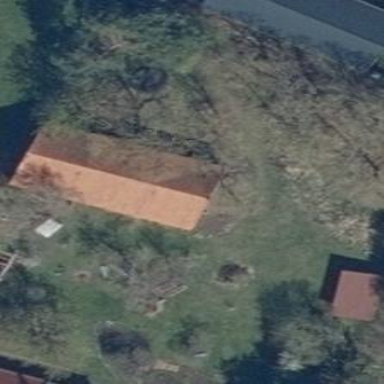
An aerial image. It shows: Simple and straightforward house.